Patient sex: F
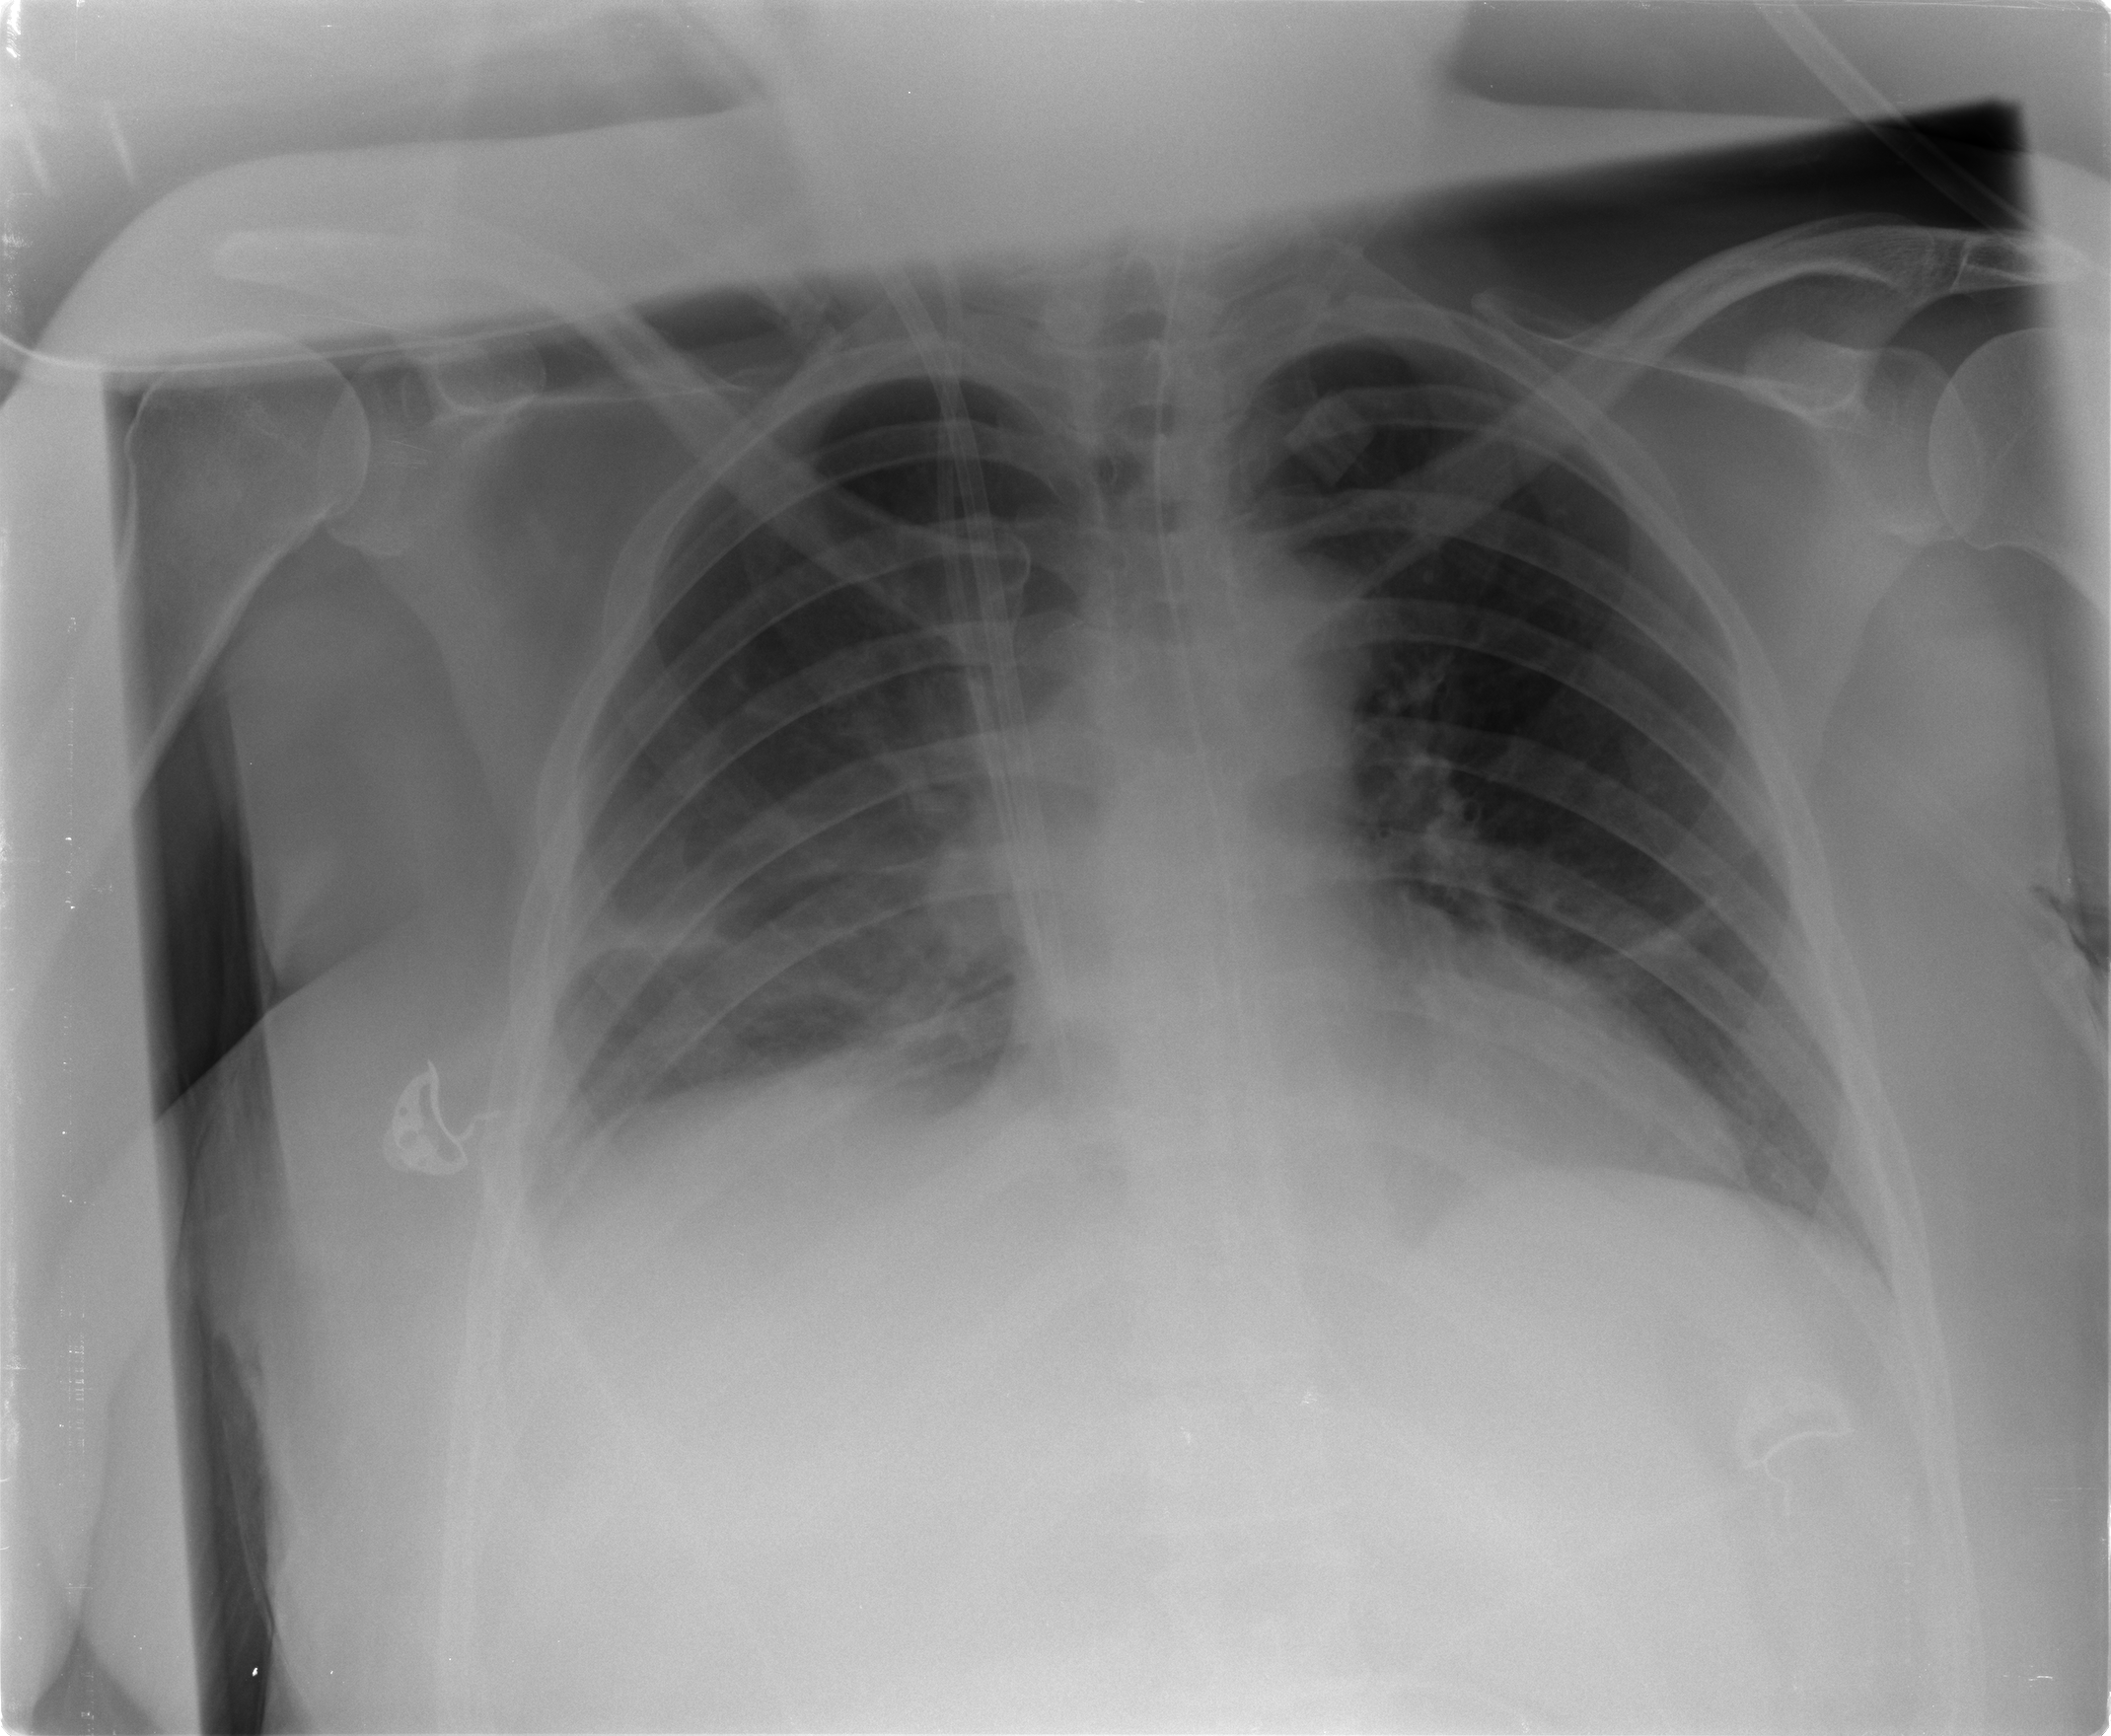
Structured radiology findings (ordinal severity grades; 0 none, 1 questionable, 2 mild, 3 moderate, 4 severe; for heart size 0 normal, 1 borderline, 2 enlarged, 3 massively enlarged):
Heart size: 0
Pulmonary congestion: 2
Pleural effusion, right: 1
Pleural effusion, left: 0
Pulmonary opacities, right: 1
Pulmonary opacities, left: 0
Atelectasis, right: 2
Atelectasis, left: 1